Question: I want to center the pagination
However the left border is out of expectation
The <URL>
How to fix it ?

### Stylesheet
'''
.pagination a, .pagination span.current, .pagination span.gap {
-moz-border-bottom-colors: none;
-moz-border-left-colors: none;
-moz-border-right-colors: none;
-moz-border-top-colors: none;
background-color: white;
border-color: #ddd;
border-image: none;
border-style: solid;
border-width: 1px 1px 1px 0;
line-height: 0;
padding: 0 14px;
text-decoration: none;
}
.pagination {
border-left: 1px solid #ddd;
display: block;
margin-top: 40px;
text-align: center;
}
'''
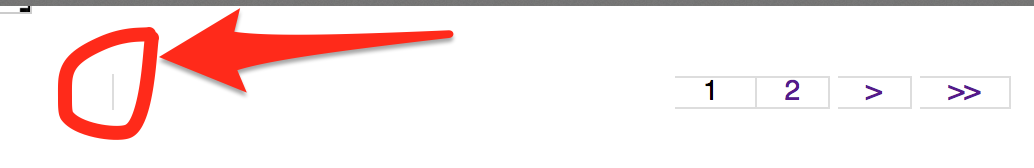
Answer: You are adding the left border to the block wrapper:
'''
.pagination {
border-left: 1px solid #ddd;
}
'''
Instead, you should add it to the first inner element:
'''
.pagination > span:first-child {
border-left-width: 1px;
}
'''